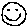
Label: smiley face